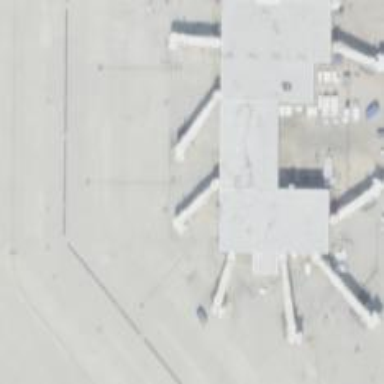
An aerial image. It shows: Airport gate.